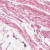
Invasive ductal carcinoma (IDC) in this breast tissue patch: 0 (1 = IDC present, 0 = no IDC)